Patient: sex F, age 69
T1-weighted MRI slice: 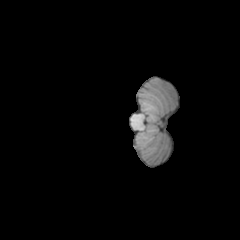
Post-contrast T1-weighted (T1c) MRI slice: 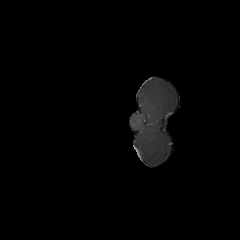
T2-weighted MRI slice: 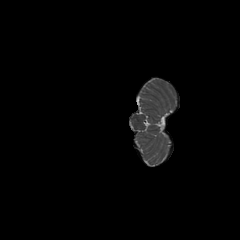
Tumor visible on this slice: yes
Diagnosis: Astrocytoma, IDH-wildtype
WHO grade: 2